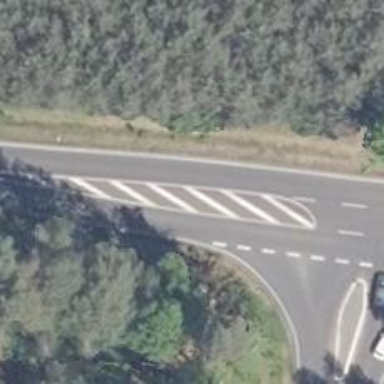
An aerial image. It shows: Secondary road with asphalt surface.